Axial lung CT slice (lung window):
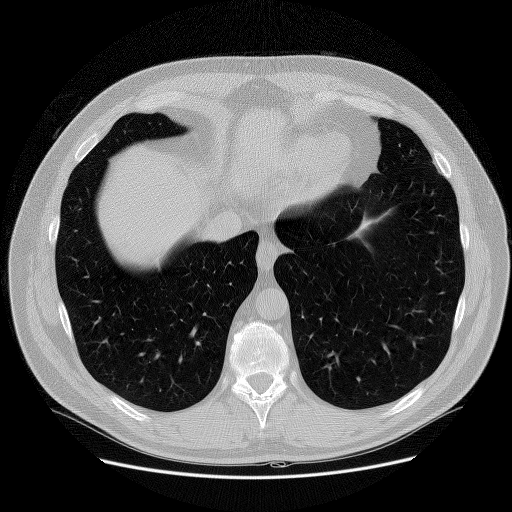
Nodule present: no